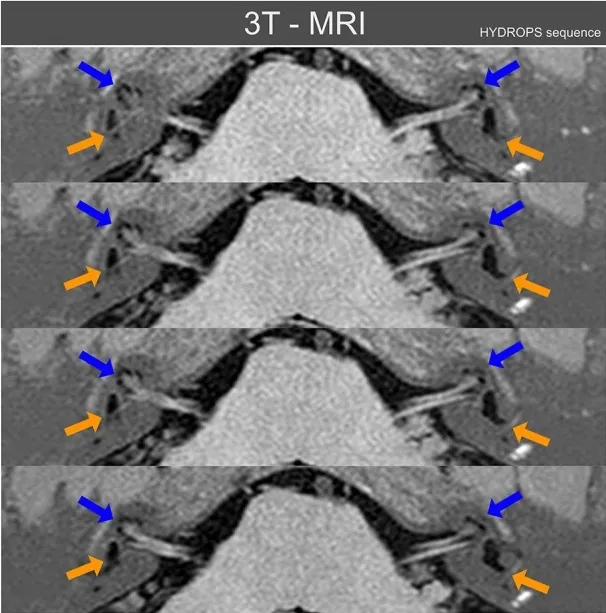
Three Tesla MRI inner ear sequences in axial projection obtained from patient case II using the MRI HYDROPS sequence reconstructed over normal MRI sequences. Blue arrows point to cochlear endolymphatic hydrops that is radiologically present on both inner ears, but mainly on left side. Orange arrows point to vestibular endolymphatic hydrops, also present on both sides but again more relevant on the left side. With the HYDROPS sequence technique the normal endolymphatic volumes are not plotted and only when there is (radiologically) significant endolymphatic hydrops does this appear on HYDROPS sequences as black color volumes. For this figure the HYDROPS sequences images were automatically added to normal MRI structures to allow an easier identification of other nearby anatomical references of inner ear MRI axial images.
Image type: radiology (ct)